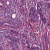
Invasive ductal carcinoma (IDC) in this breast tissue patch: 1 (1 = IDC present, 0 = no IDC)